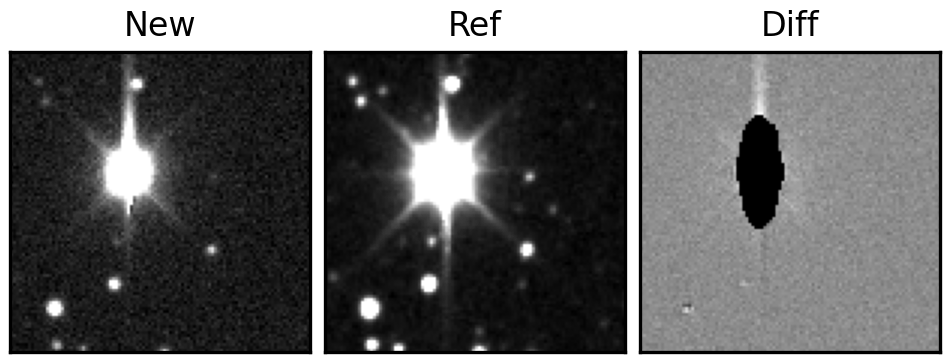
Label: bogus